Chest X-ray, AP view. Patient: 42 years old, sex M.
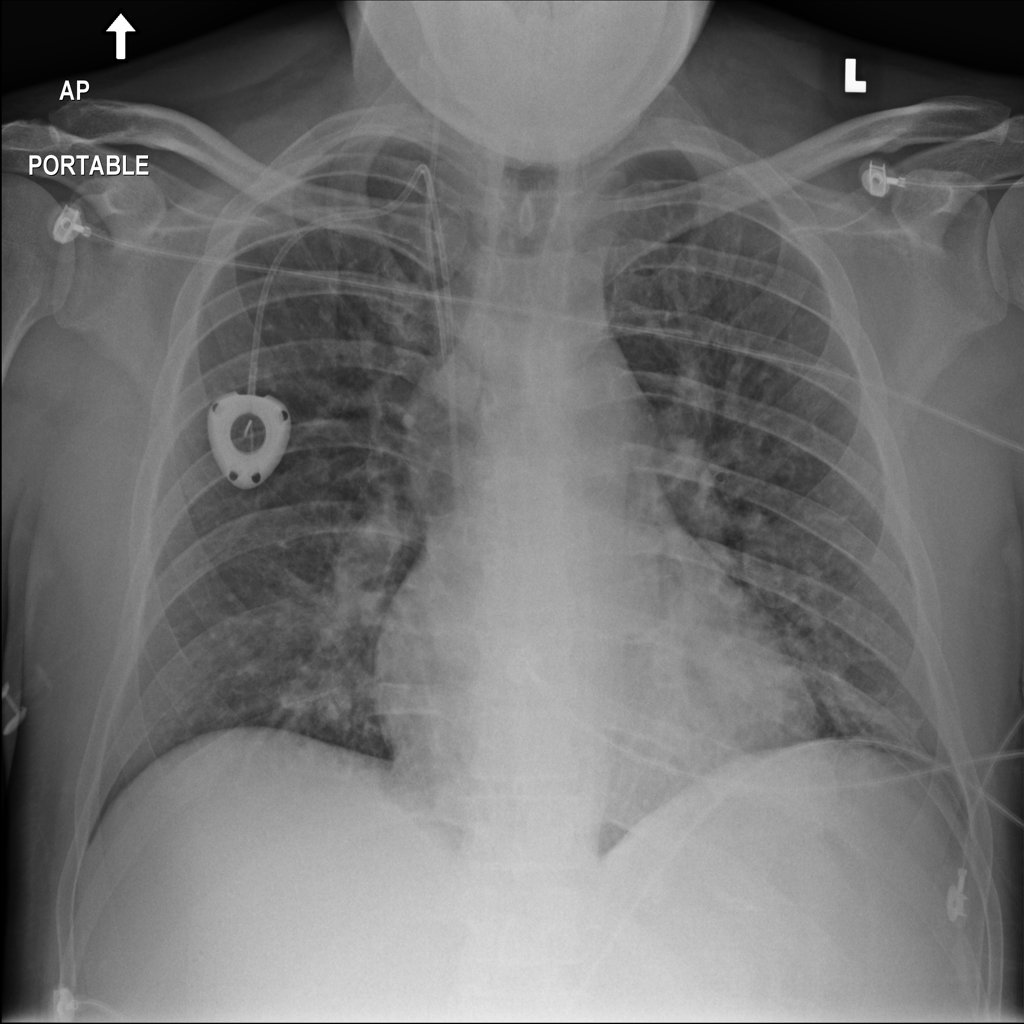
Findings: No Finding